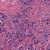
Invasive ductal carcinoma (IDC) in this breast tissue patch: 1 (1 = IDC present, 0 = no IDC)